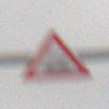
Verkehrszeichen: UnebeneFahrbahn
Umgebung: Outdoor, Nature
Tageszeit: MorningAfternoon
Wetter: Overcast
Licht: Natural
Jahreszeit: Winter
Kontrast: LowContrast